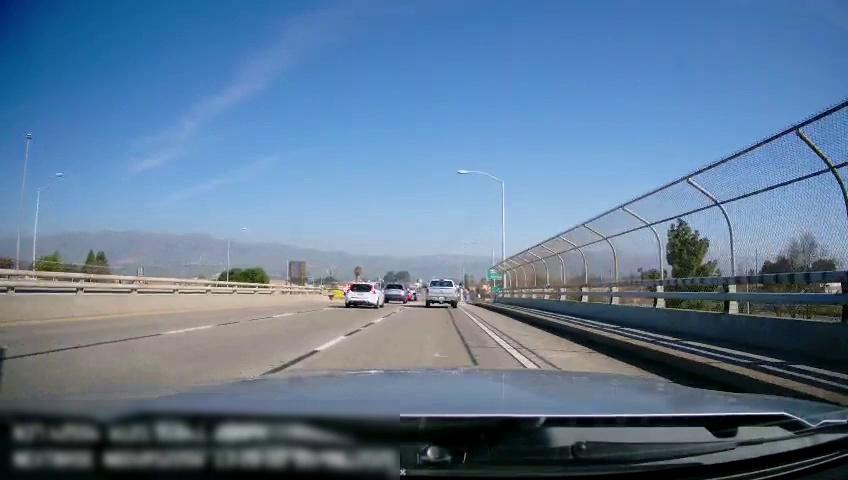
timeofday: Day
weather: Sunny
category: Drivable Space
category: Vehicles | SUV
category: Vehicles | Truck
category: Vehicles | SUV
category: Vehicles | Car
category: Lanes | Current Lane
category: Lanes | Current Lane
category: Lanes | Opposite Lane